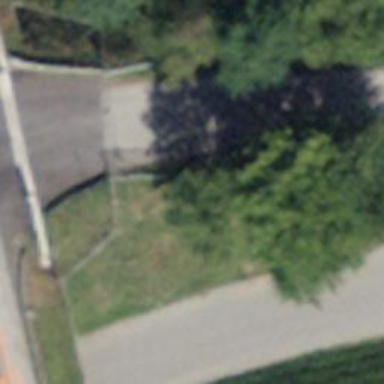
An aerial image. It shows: Gate.